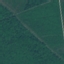
Label: Forest